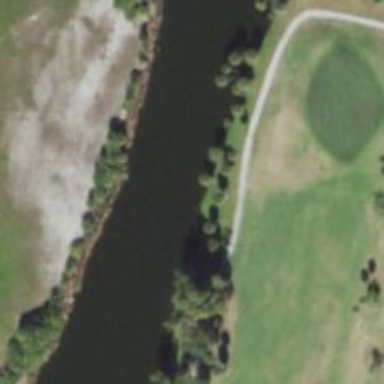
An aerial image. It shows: Path used for both walking and golf.